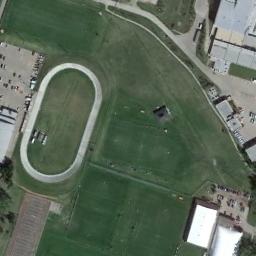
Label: ground_track_field